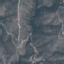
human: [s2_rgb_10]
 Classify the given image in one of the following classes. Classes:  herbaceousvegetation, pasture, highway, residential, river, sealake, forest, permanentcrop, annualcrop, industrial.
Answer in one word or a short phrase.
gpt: HerbaceousVegetation